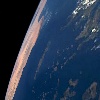
Label: water